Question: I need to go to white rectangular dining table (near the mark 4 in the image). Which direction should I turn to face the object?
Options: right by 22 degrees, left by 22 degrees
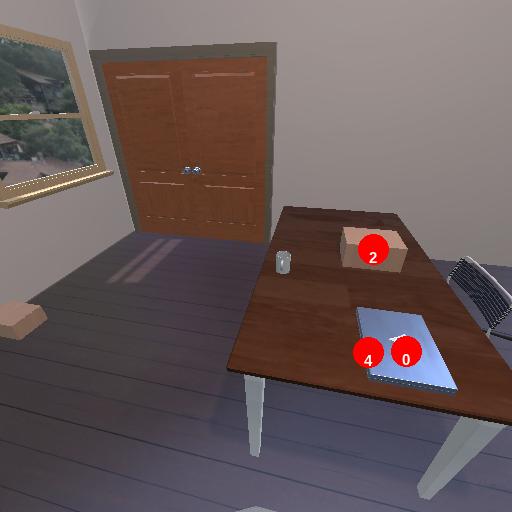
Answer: right by 22 degrees